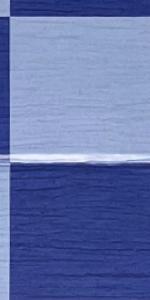
Label: Empty